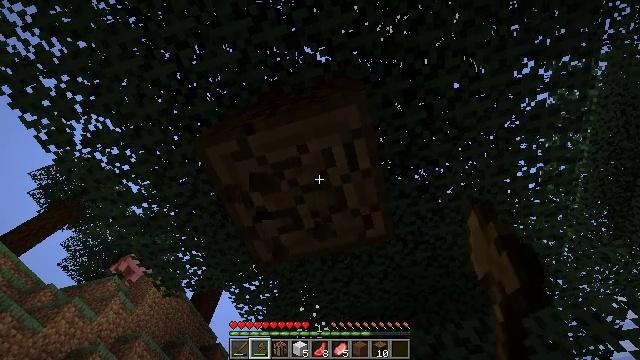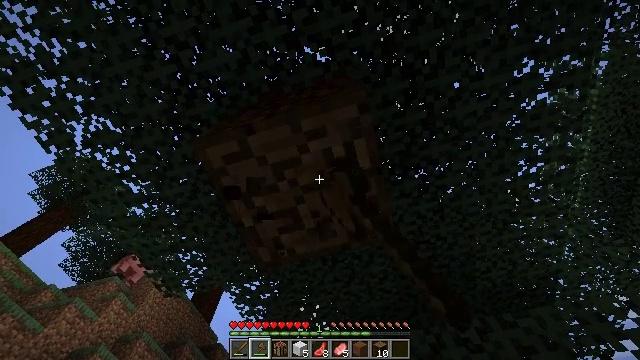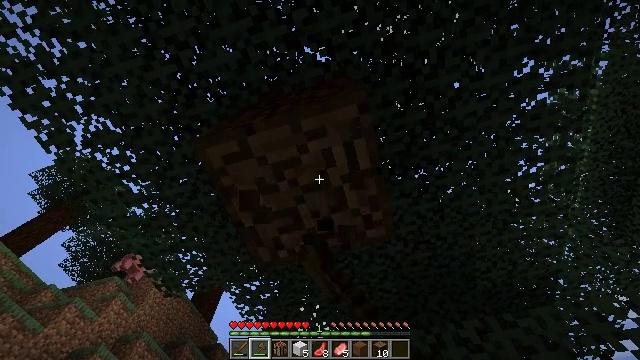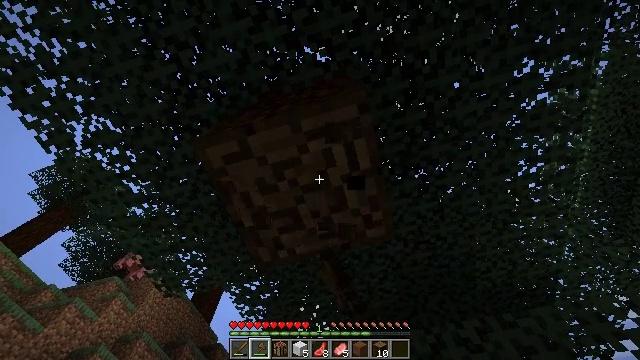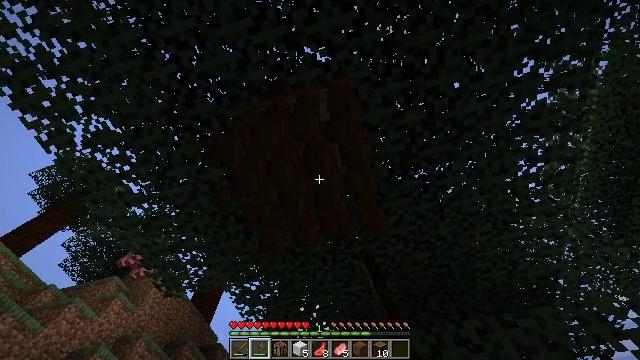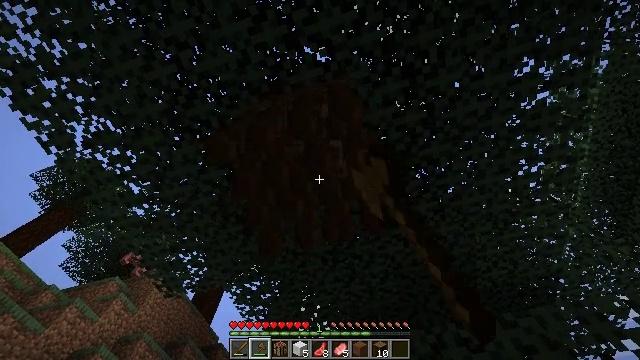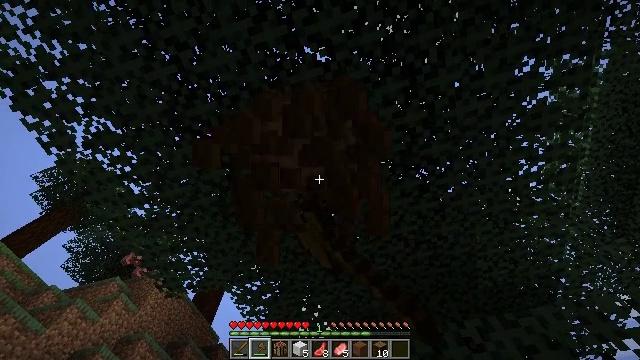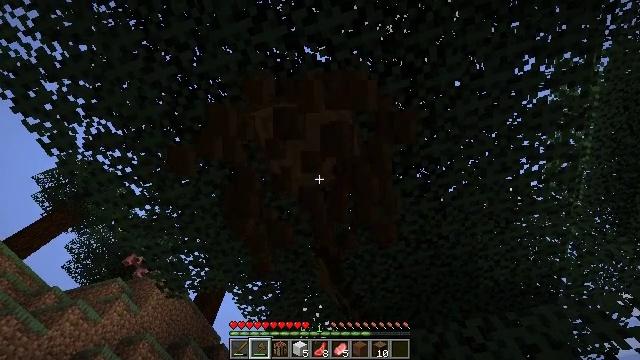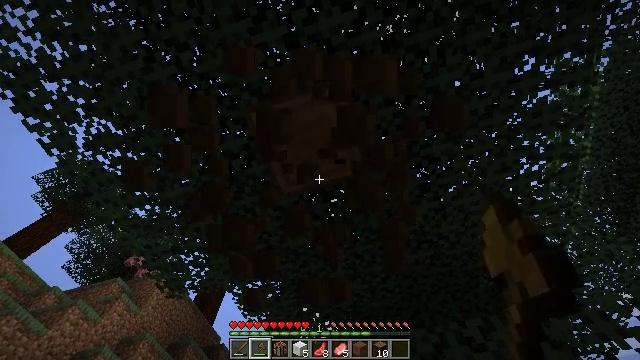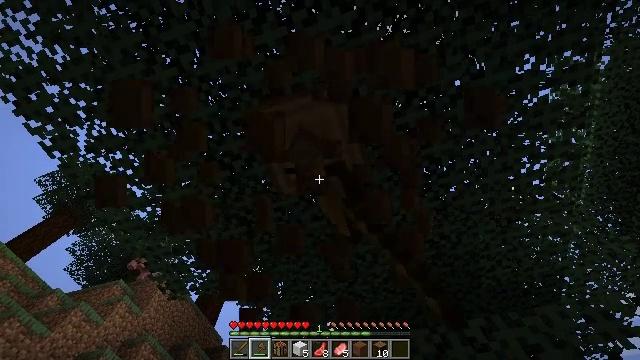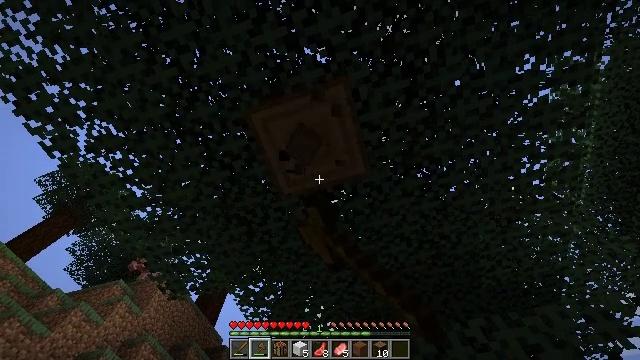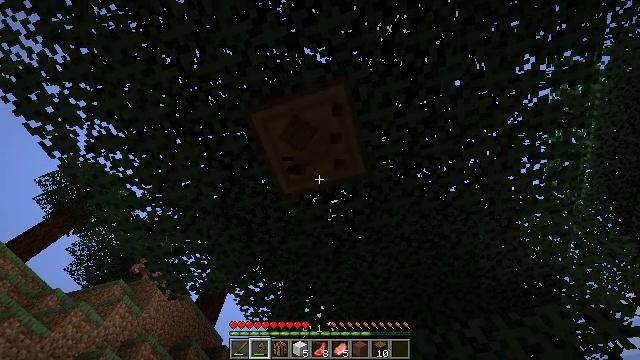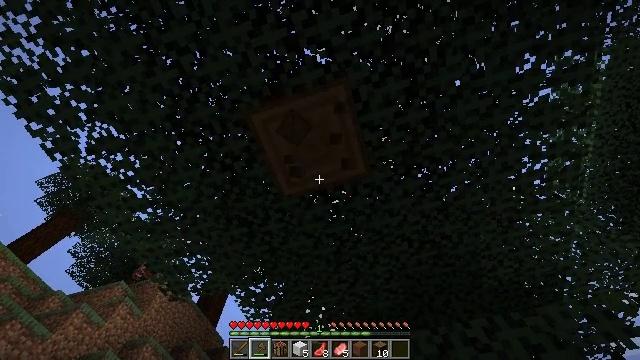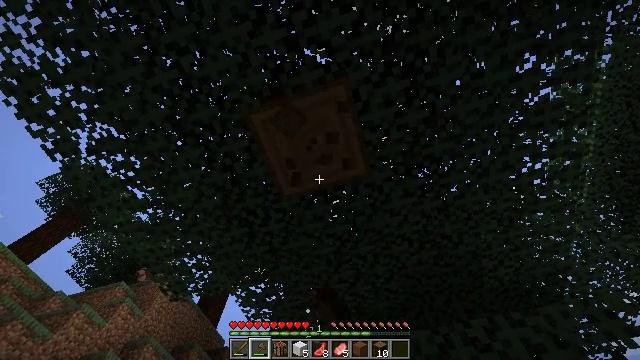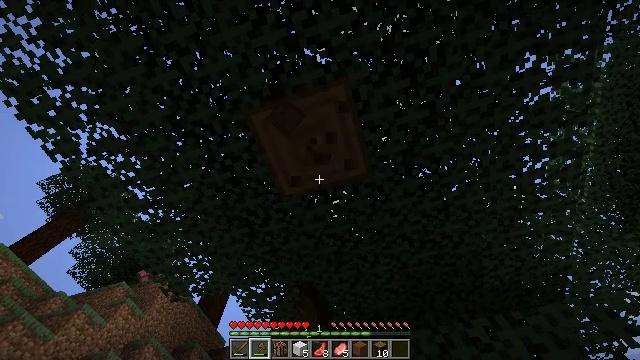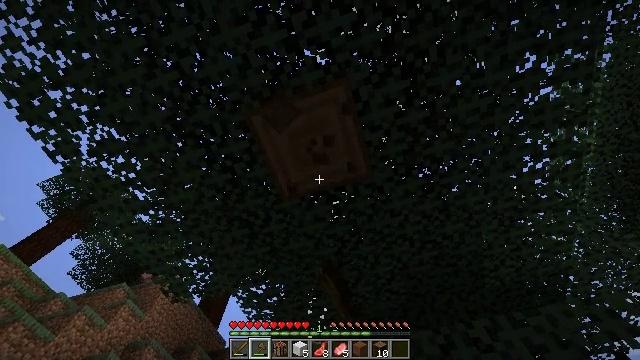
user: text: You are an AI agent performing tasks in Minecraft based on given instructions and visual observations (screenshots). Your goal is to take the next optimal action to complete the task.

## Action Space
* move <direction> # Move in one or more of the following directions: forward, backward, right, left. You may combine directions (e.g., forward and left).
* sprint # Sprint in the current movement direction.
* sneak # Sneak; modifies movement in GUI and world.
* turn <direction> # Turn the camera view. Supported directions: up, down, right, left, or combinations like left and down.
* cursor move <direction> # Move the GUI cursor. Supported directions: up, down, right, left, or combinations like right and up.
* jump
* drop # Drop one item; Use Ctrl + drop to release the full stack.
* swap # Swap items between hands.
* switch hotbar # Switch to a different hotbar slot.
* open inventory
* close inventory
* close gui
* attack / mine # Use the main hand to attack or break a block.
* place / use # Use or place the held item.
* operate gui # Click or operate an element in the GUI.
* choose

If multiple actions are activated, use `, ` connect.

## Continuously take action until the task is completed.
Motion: motion action
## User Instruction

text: Mine the spruce log from the forest.
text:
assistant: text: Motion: attack / mine
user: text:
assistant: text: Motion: attack / mine
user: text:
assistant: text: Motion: attack / mine
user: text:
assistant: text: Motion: attack / mine
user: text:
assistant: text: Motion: attack / mine
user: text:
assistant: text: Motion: attack / mine
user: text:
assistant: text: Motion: attack / mine
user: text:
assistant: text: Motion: attack / mine
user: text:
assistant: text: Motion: attack / mine
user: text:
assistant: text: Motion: attack / mine
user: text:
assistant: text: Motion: attack / mine
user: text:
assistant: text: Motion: attack / mine
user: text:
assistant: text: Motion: attack / mine
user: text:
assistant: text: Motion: attack / mine
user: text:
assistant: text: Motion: attack / mine
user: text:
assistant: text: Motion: attack / mine
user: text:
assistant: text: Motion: attack / mine
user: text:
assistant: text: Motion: attack / mine
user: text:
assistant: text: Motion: attack / mine
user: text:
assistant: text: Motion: attack / mine
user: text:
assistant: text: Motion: attack / mine
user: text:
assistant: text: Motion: attack / mine
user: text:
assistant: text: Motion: attack / mine
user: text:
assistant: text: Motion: attack / mine
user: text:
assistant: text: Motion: attack / mine
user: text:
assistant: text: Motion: attack / mine
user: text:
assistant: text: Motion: attack / mine
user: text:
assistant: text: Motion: attack / mine
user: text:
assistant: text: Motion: attack / mine
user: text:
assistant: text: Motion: attack / mine